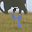
Label: 4